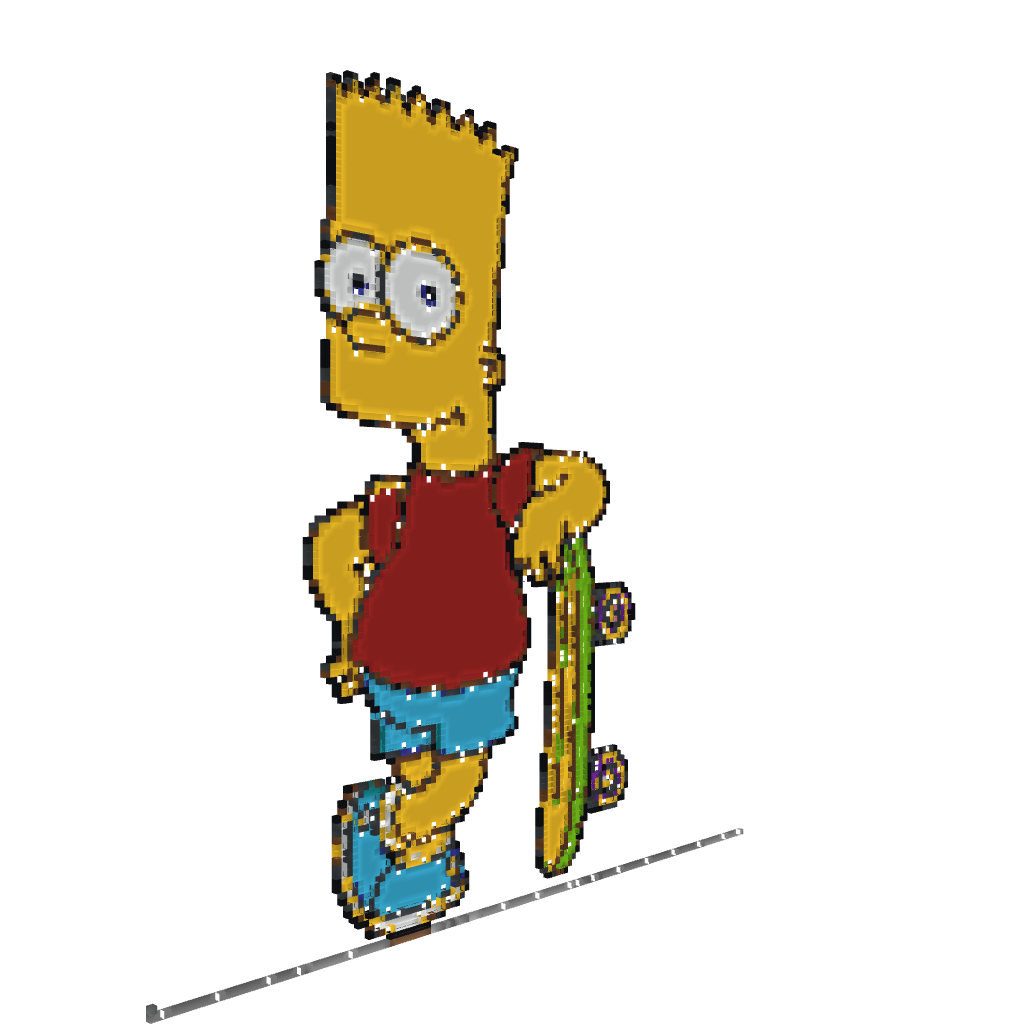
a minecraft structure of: Bart Simpson Pixel Art